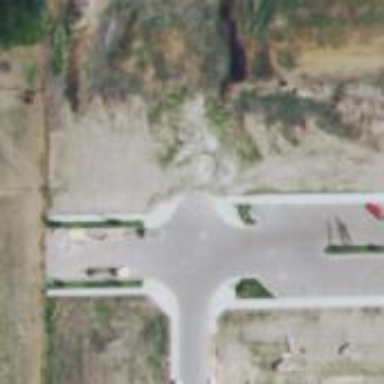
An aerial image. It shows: Unmarked crossing on footway.